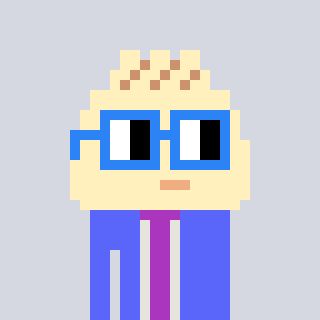
a pixel art character with square blue glasses, a porkbao-shaped head and a purple-colored body on a cool background